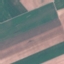
Land use / land cover class: AnnualCrop